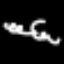
Label: squiggle